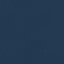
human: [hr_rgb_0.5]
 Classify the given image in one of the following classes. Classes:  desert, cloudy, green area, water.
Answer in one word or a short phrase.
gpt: water